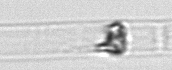
Label: Dactyliosolen_blavyanus